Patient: sex F, age 75
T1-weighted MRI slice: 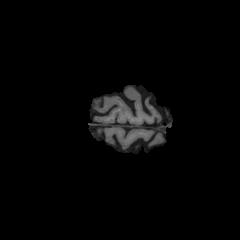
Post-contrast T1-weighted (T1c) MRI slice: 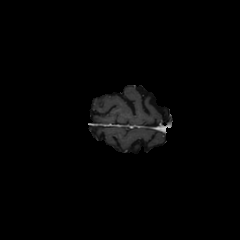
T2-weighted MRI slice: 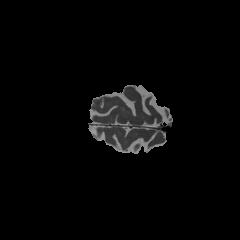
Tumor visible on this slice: no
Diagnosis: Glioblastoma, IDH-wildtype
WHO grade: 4